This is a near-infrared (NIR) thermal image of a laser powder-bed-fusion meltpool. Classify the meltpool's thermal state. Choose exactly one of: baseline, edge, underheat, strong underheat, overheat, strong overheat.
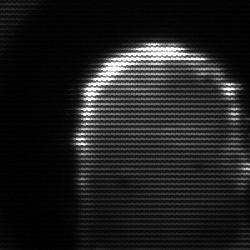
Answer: baseline